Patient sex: F
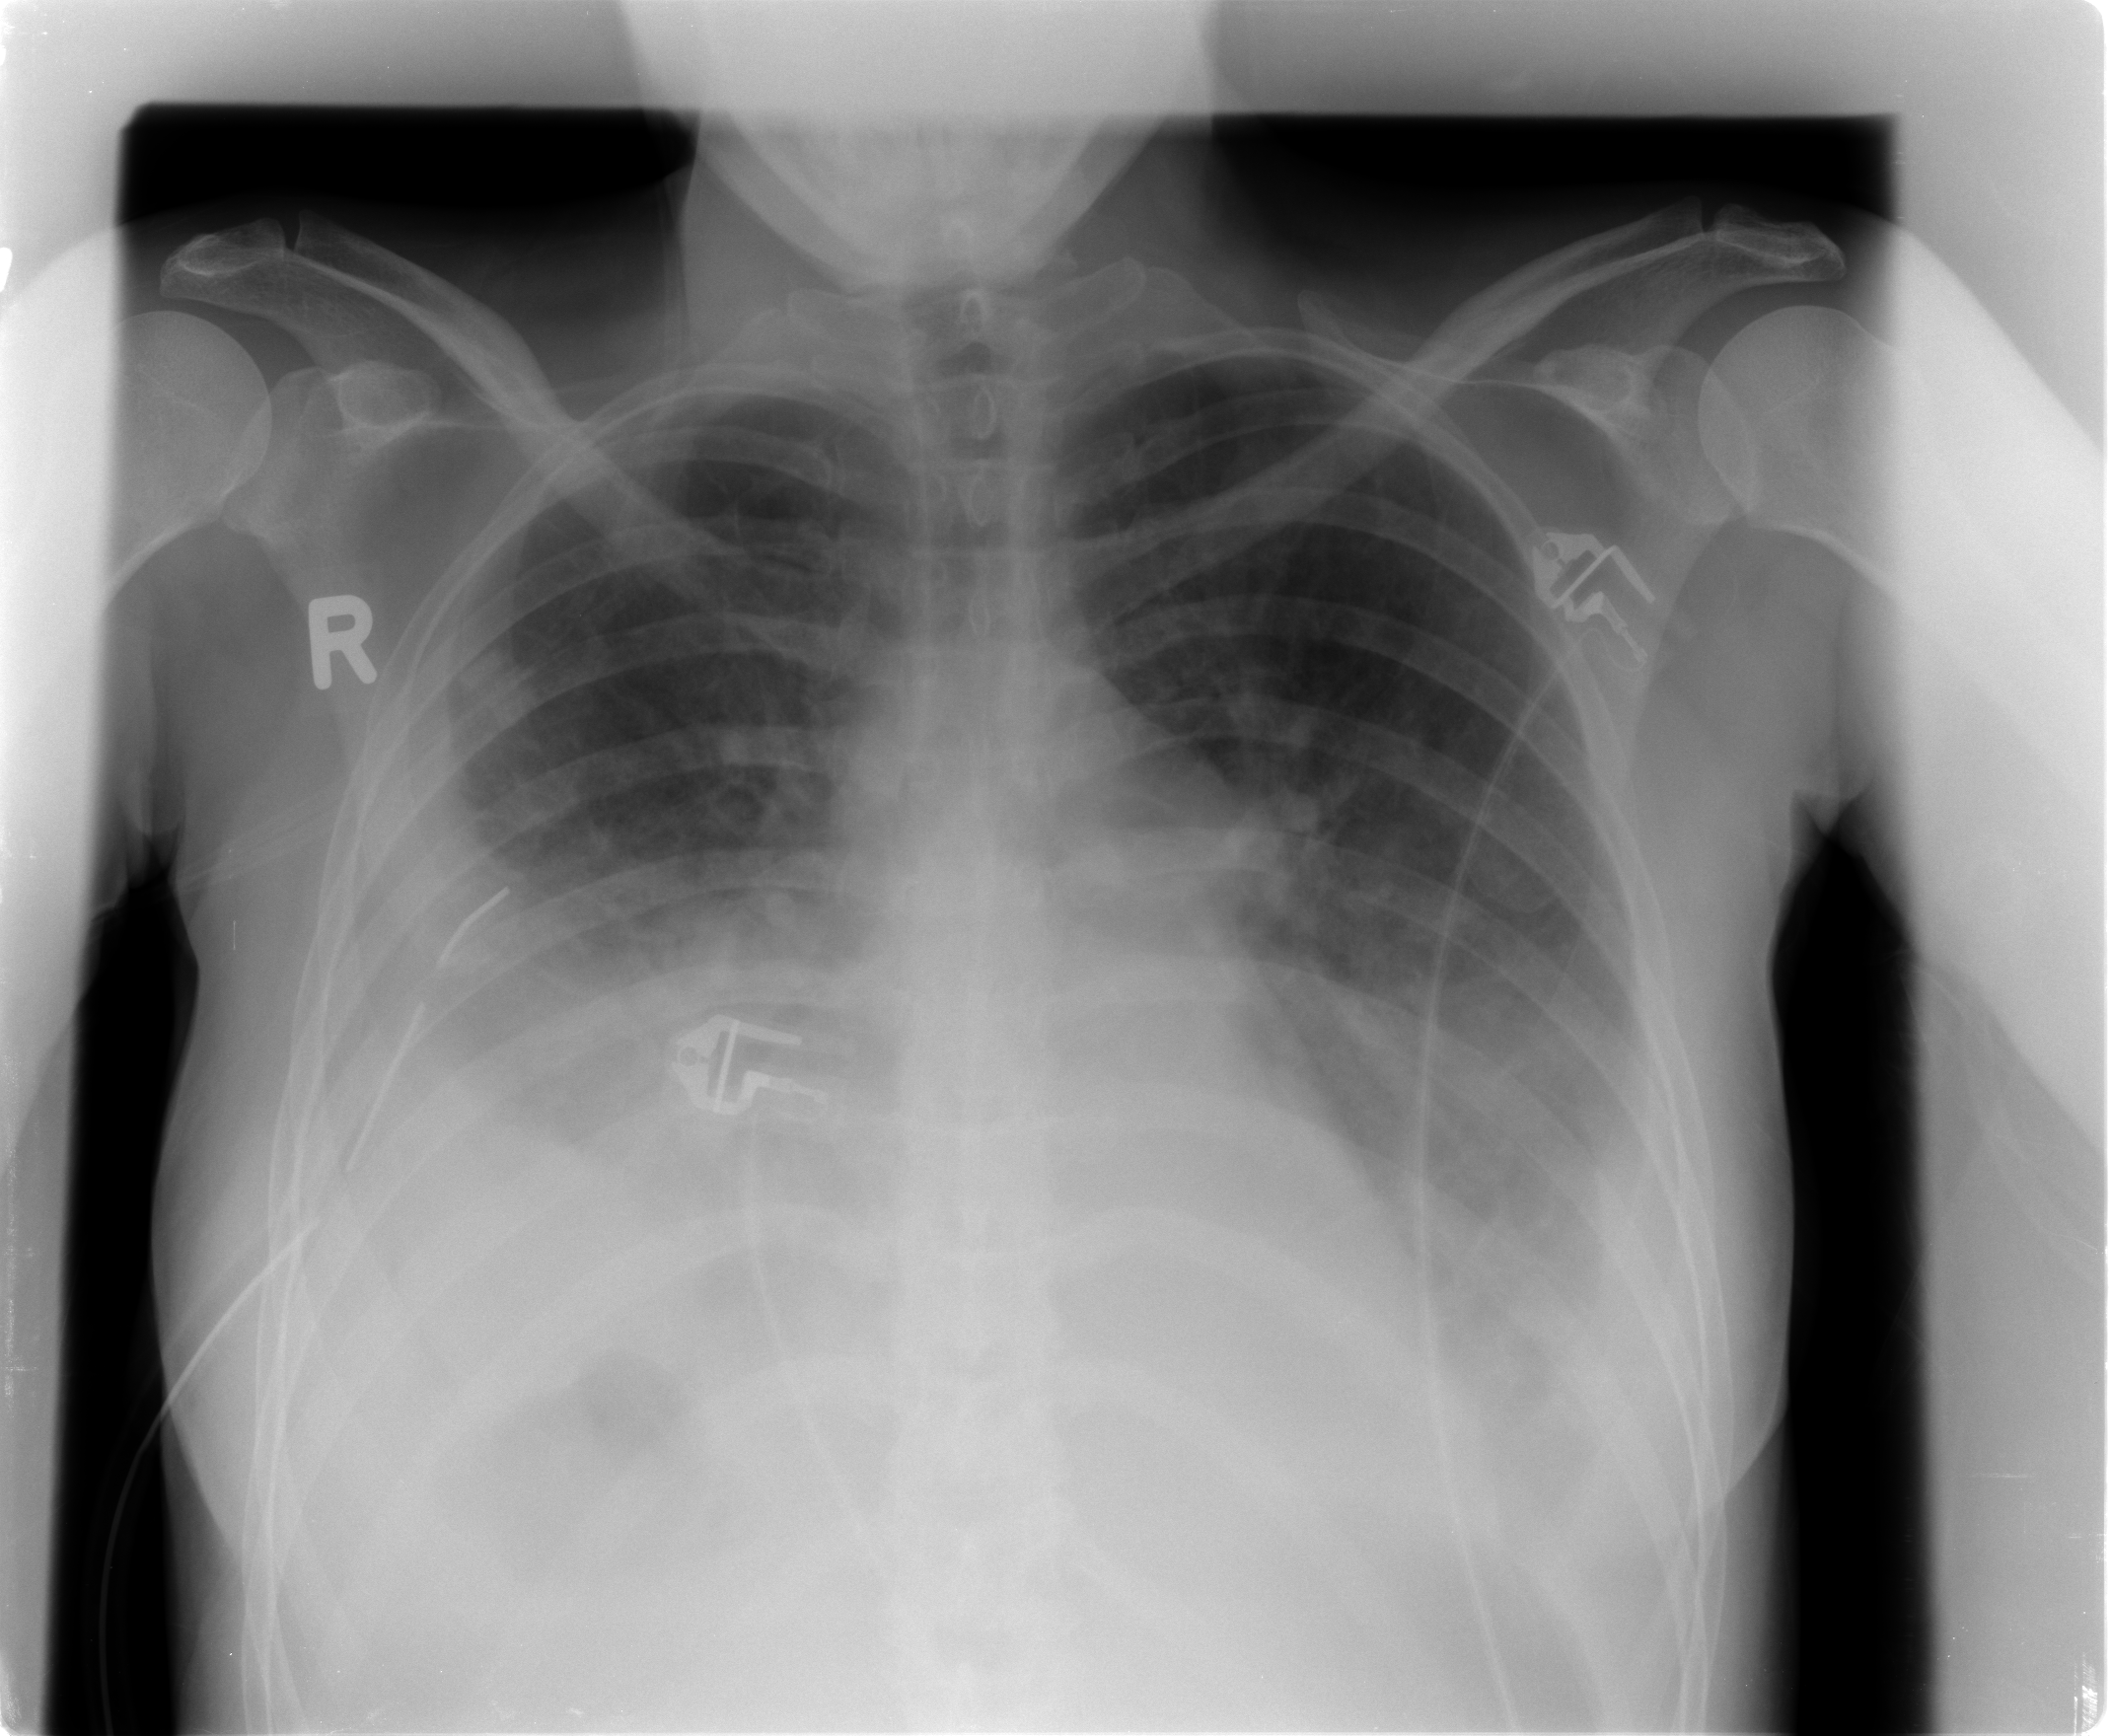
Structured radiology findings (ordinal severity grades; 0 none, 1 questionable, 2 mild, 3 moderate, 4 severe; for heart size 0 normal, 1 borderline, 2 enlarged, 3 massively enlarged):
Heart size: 2
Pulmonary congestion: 2
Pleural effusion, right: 3
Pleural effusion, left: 2
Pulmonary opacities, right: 2
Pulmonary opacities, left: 2
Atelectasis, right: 3
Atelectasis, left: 2